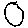
Label: circle